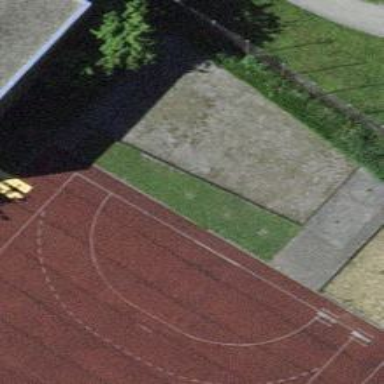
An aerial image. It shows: Athletics pitch designated for leisure land.